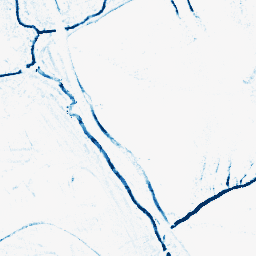
Category: morphological
Decomposition family: morphological_ellipse
Decomposition parameters: operation: closing
width: 5
height: 5
Upsampling method: quartic
Upsampling parameters: scale: 8
Upsampling scale: 8